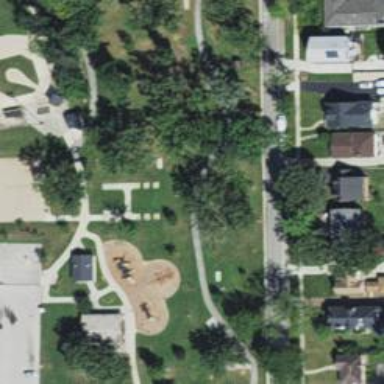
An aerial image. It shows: Disc golf tee area.